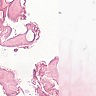
Metastatic tissue present: no